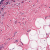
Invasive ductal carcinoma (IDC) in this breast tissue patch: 0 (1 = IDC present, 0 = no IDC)